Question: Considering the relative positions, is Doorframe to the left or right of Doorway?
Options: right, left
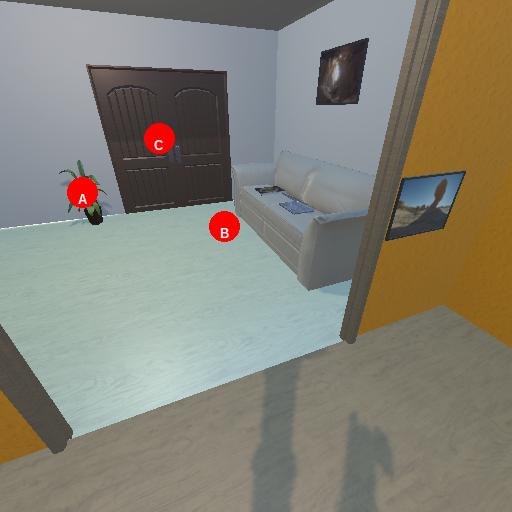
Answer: right